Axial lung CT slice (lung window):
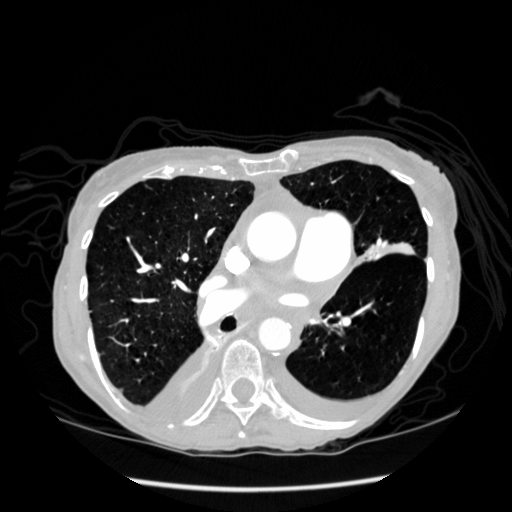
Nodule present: no